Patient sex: M
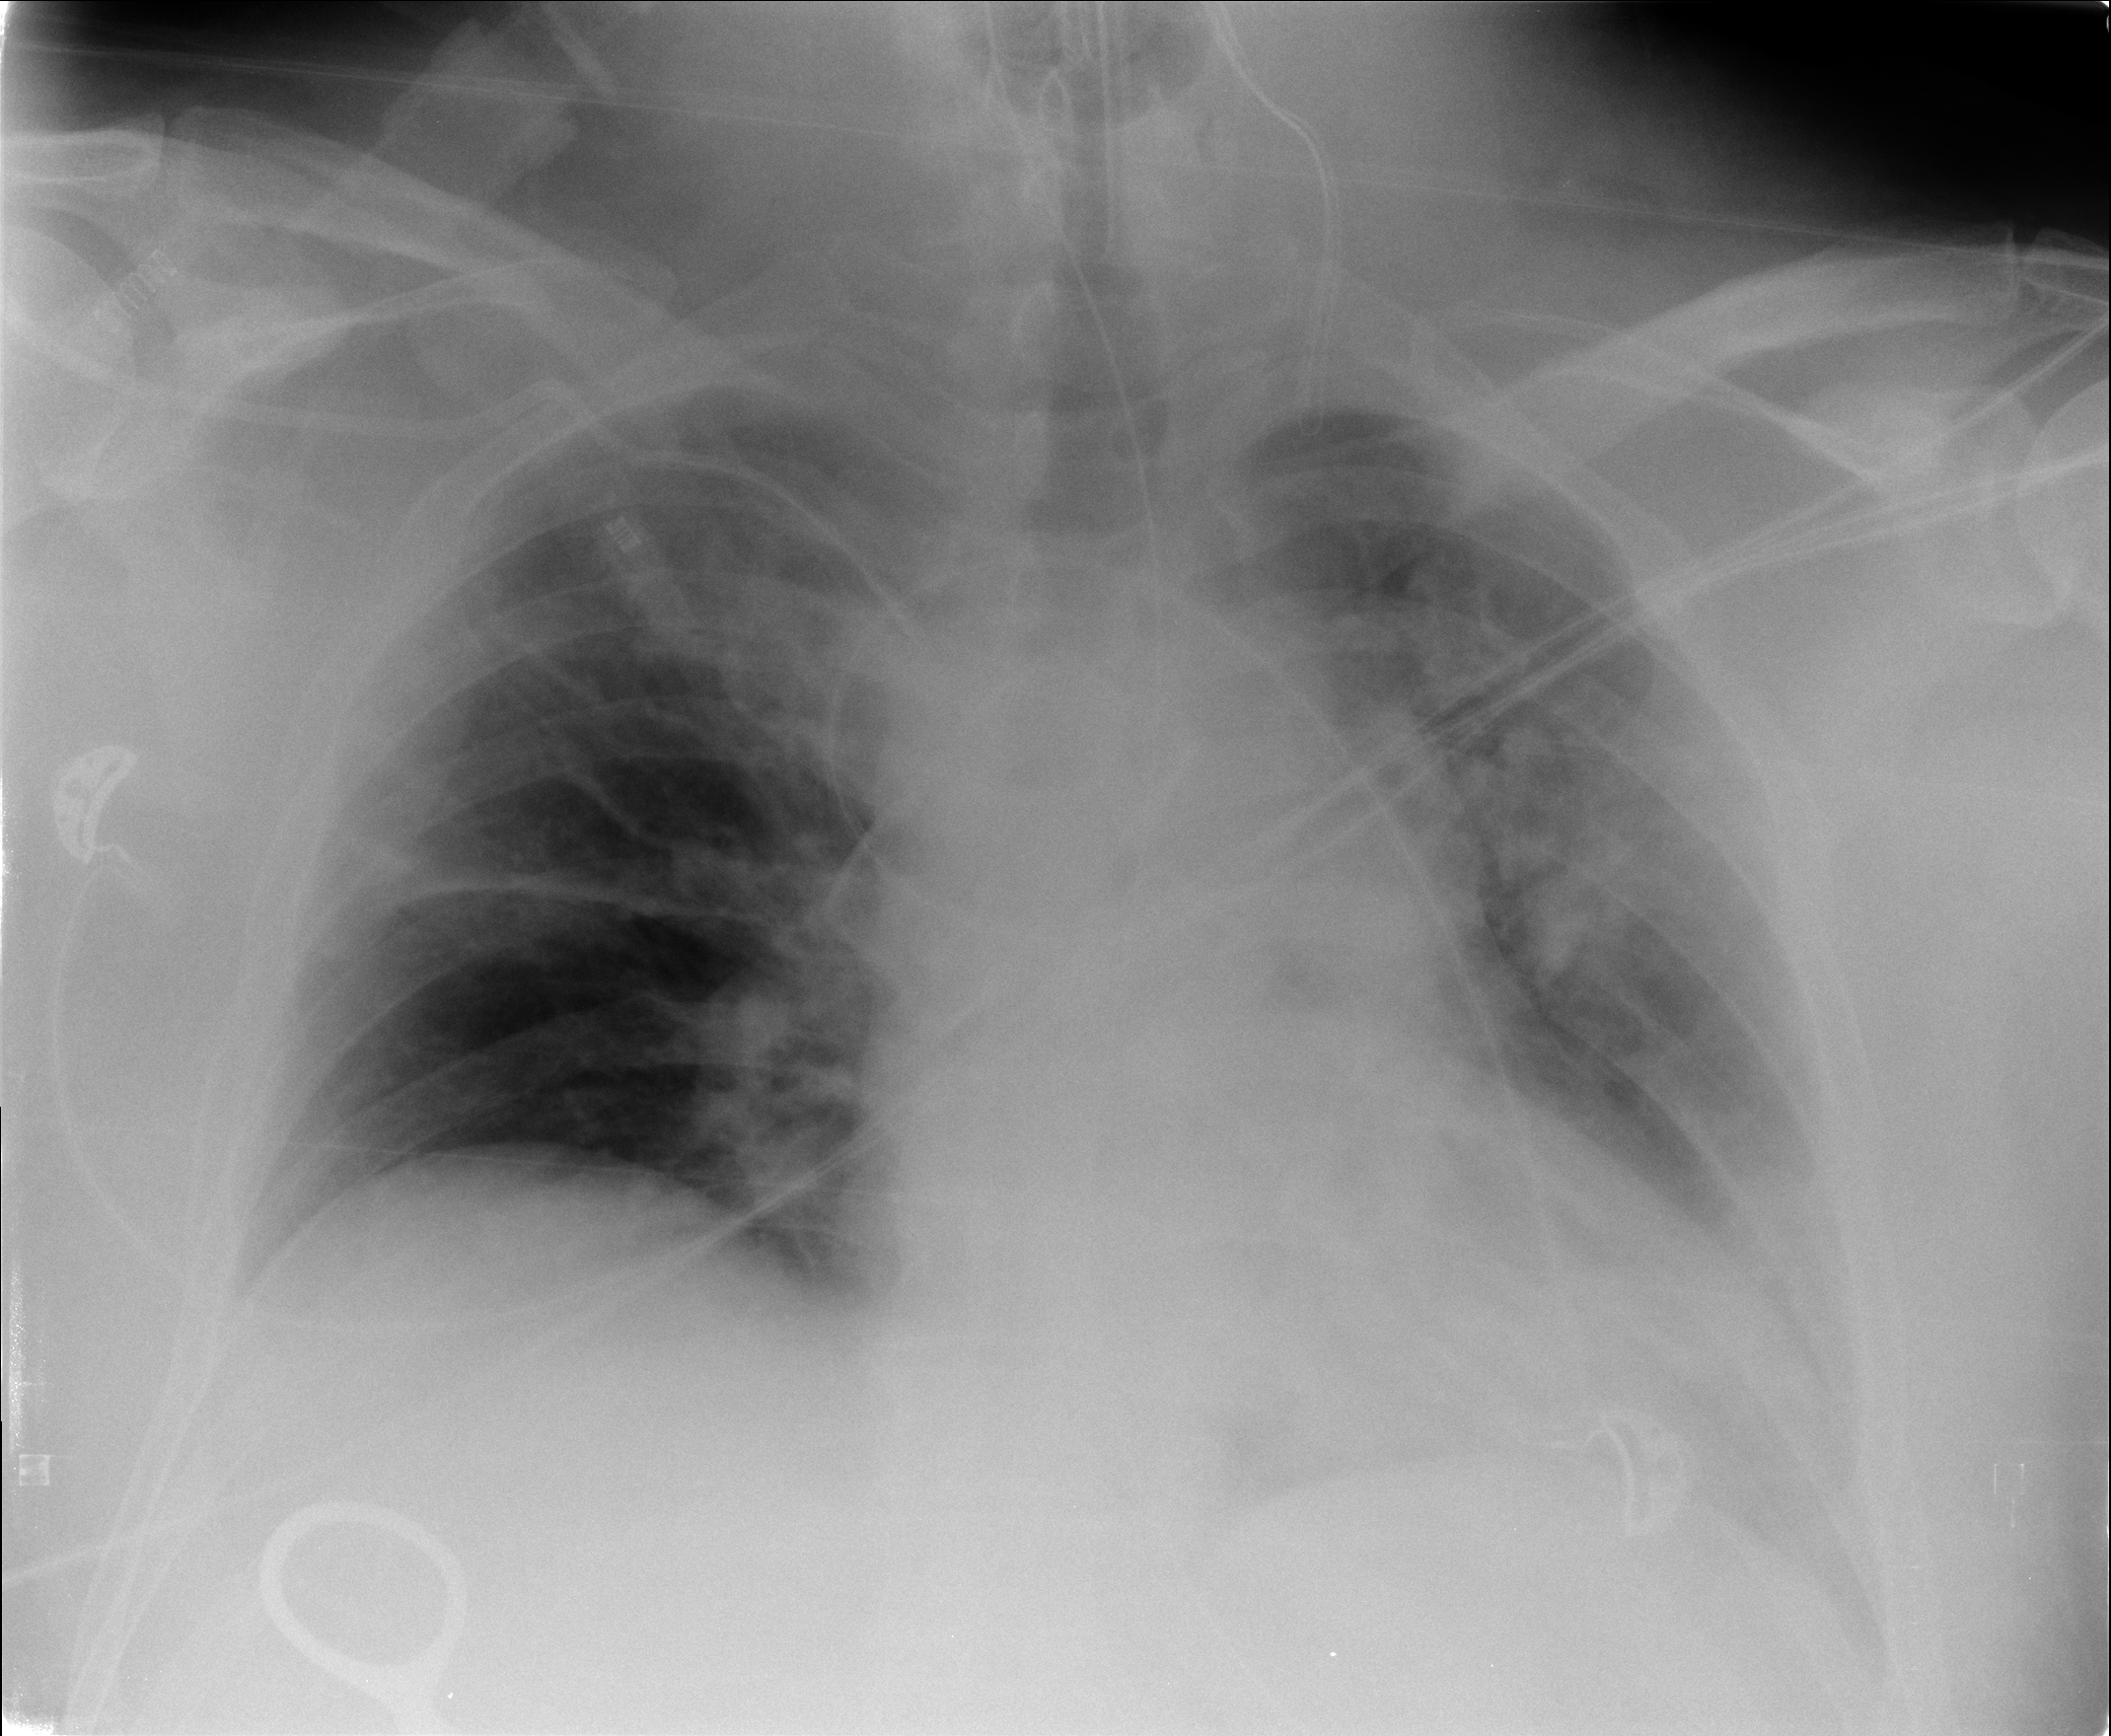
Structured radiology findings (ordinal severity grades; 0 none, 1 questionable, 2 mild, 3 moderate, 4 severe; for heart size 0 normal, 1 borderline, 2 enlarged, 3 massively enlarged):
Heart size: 1
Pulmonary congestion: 2
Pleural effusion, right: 0
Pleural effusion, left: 2
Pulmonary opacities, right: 2
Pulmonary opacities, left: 3
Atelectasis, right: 0
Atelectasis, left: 0